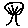
Label: tree